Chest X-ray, PA view. Patient: 61 years old, sex F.
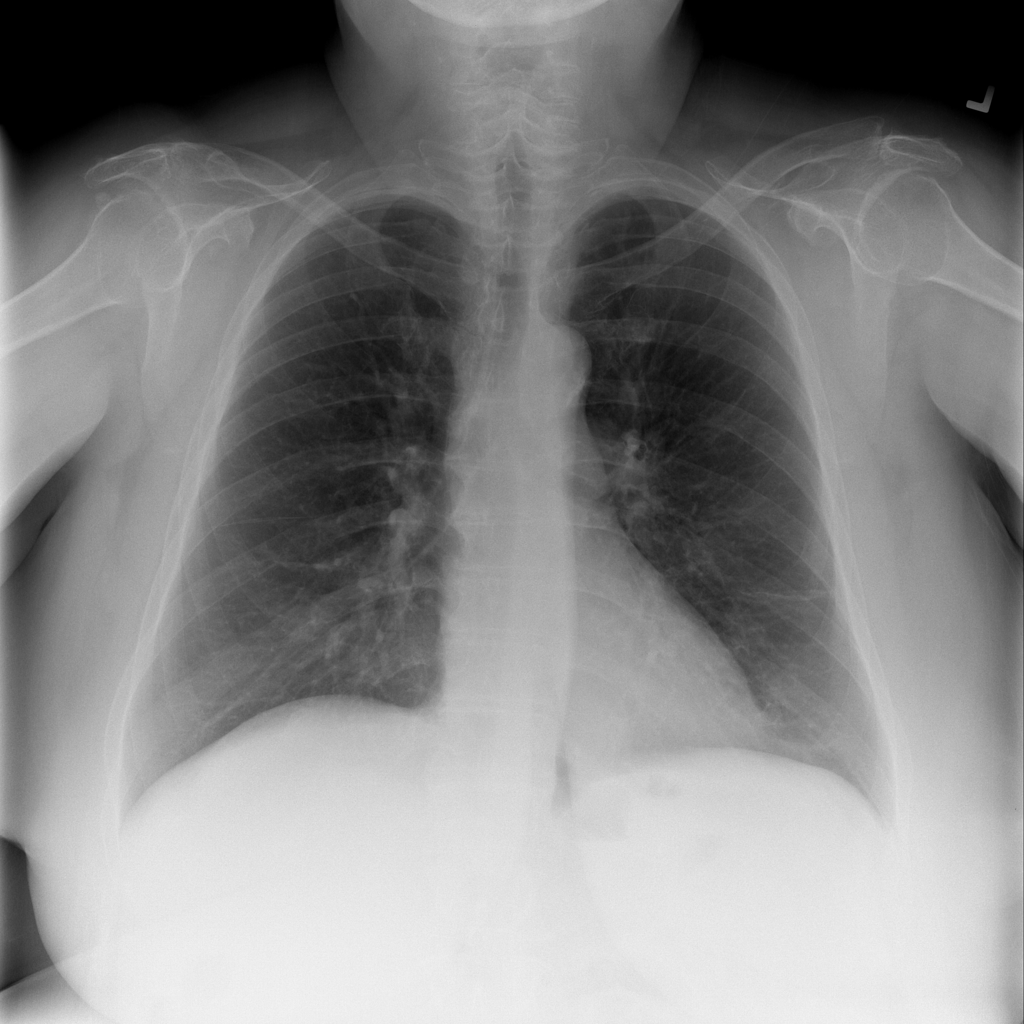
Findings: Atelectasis